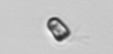
Label: Pyramimonas